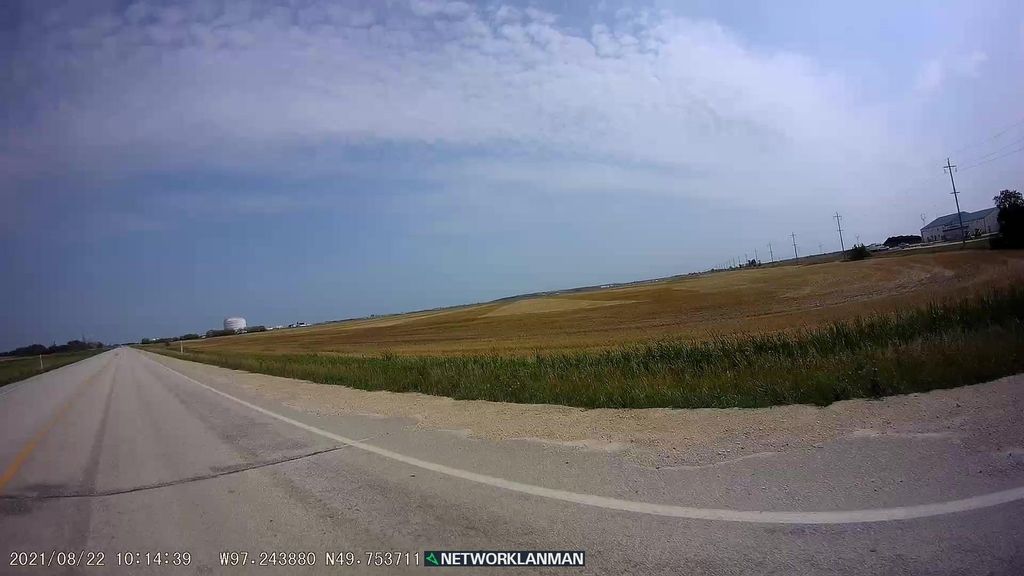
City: winnipeg